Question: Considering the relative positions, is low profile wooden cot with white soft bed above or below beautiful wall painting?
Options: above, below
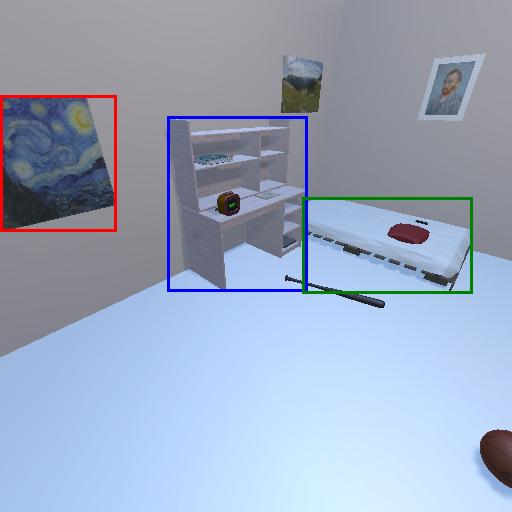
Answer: above